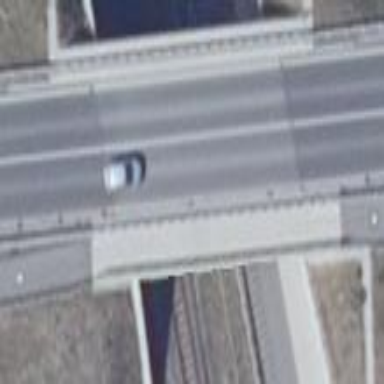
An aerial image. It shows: Man-made bridge.